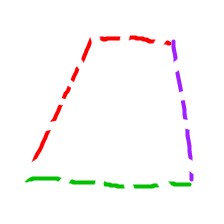
Shape: trapezoid